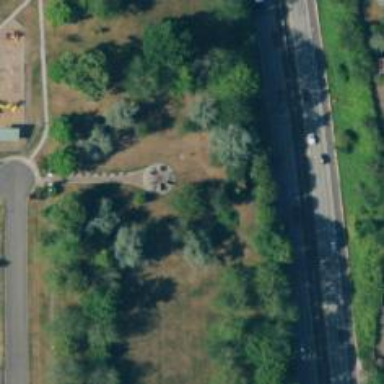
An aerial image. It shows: Historic monument.